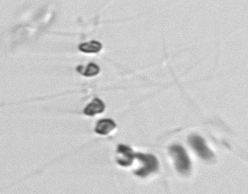
Label: Chaetoceros_socialis